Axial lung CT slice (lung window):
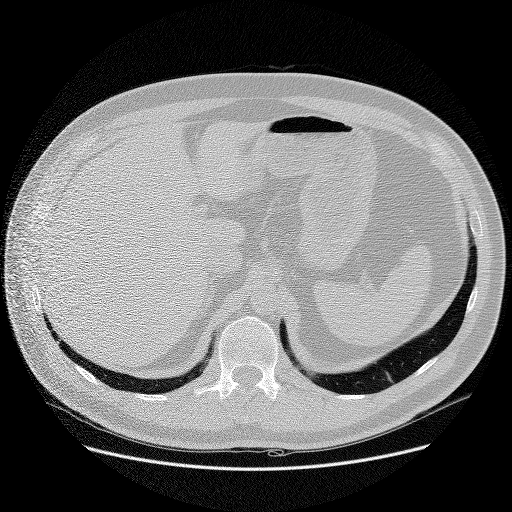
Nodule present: no